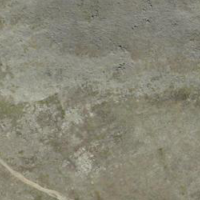
EUNIS habitat code: 31
Species observed at this site:
Kalmia procumbens